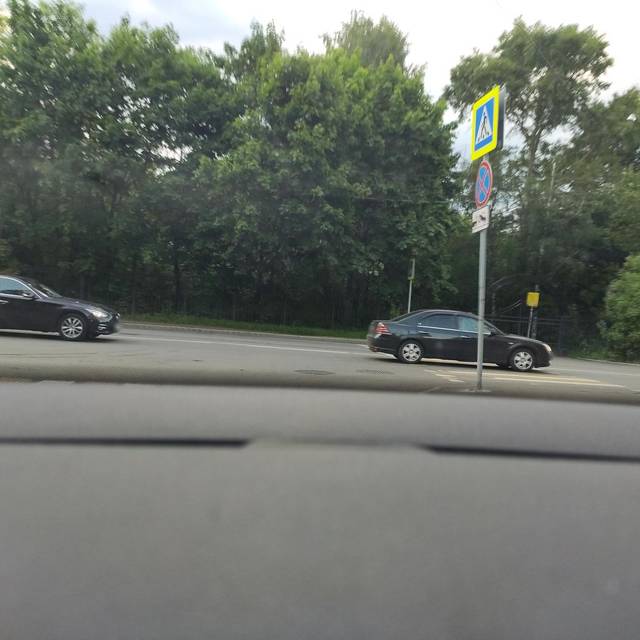
Region: Russia
Coordinates: 55.76, 37.809